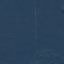
Land use / land cover class: Forest